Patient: sex F, age 74
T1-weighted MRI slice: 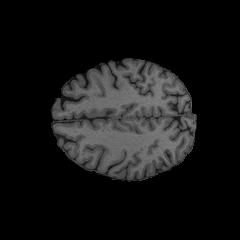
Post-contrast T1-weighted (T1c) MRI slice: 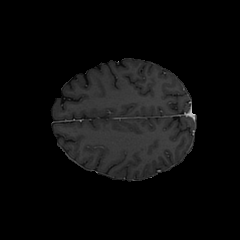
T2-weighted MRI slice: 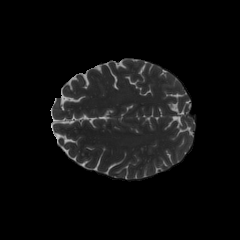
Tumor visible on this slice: no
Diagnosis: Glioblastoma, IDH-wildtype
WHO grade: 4